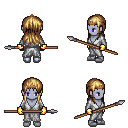
a pixel art fantasy rpg character, female body template, dark elf, purple skin, white robe, red pants, blonde unkempt hairstyle, bronze tiara, gold gloves, white slippers, spear, four views (front, back, left, right), 2x2 character sprite sheet, small pixel art, hard edges, no anti-aliasing